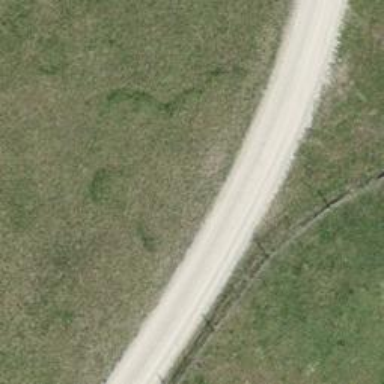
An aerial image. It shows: Track with grade2 tracktype.